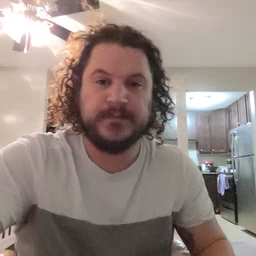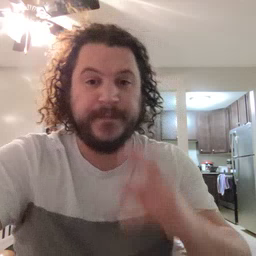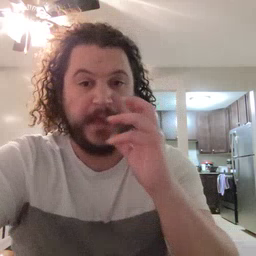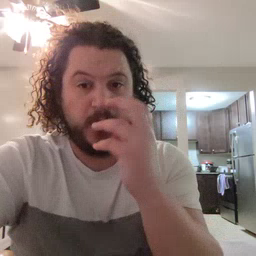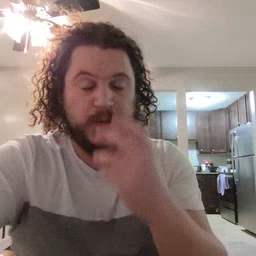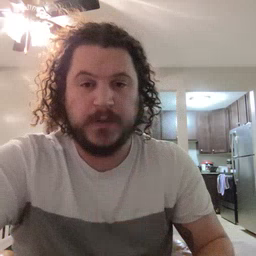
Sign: clown